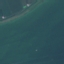
Land use / land cover: SeaLake